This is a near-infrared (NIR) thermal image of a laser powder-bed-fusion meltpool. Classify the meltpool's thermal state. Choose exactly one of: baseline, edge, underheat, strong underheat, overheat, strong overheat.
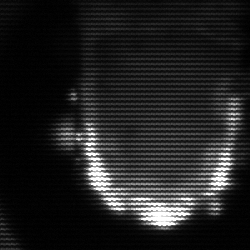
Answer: baseline